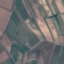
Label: PermanentCrop